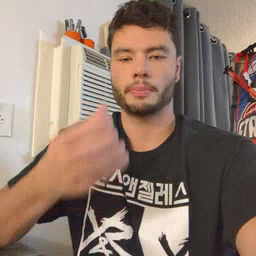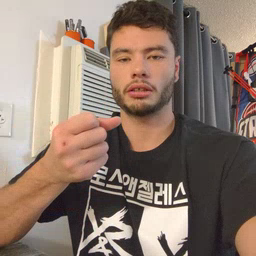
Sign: milk